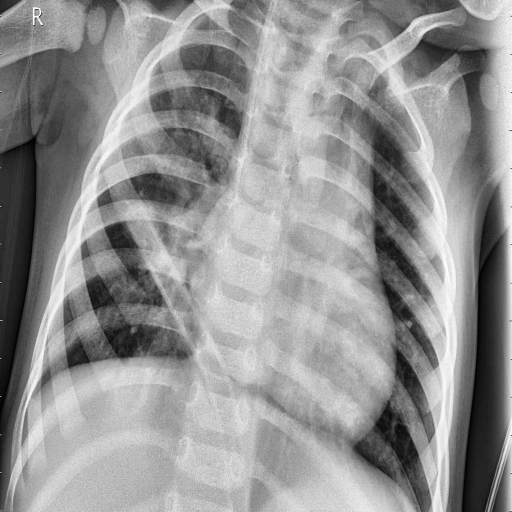
Finding: PNEUMONIA